Interaction volume radius: 10 \u00c5
Interaction volume height: 25 \u00c5
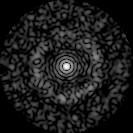
Disorder parameter: 0.8428